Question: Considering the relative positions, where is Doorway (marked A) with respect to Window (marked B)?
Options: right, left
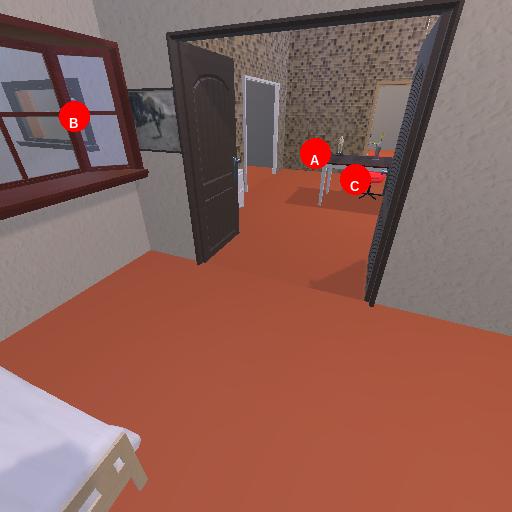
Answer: right